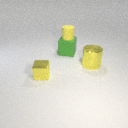
small yellow rubber cylinder above large green rubber cube